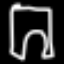
Label: pants